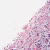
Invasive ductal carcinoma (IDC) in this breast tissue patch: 0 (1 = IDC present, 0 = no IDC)